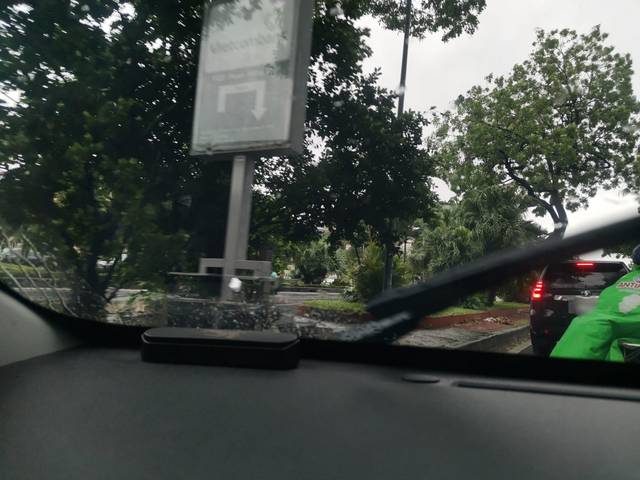
Region: Vietnam
Coordinates: 21.045, 105.846